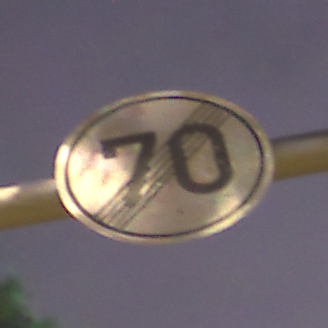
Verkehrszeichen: EndeGeschwindigkeit70
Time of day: Night
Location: Outdoor (Suburban)
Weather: PartlyCloudy
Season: NotSpecified
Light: Artificial